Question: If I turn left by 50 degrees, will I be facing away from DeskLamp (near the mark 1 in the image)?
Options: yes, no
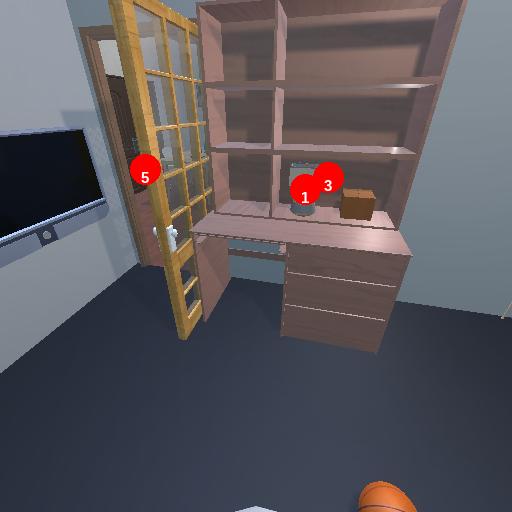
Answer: yes